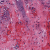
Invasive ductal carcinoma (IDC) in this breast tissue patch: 1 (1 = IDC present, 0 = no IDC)